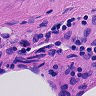
Metastatic tissue present: no